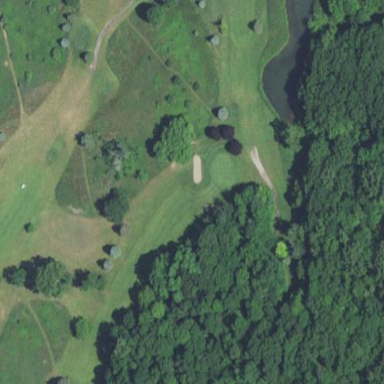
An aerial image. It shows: Golf fairway in the image.